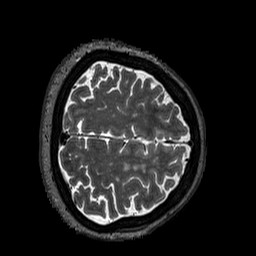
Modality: T2w
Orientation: axial
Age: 62
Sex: female
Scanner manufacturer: siemens
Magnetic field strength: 3 T
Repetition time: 3.2 s
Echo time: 0.567 s